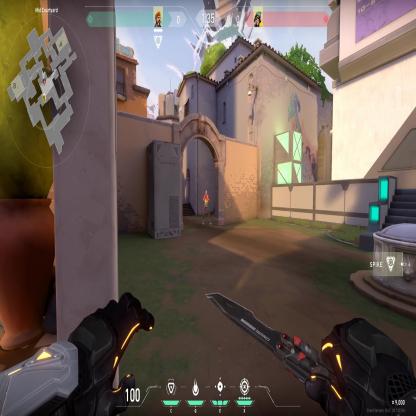
Label: enemy